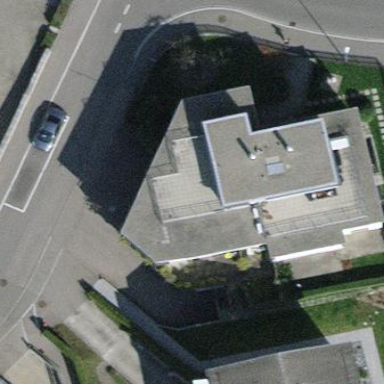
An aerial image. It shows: Balcony as part of building.